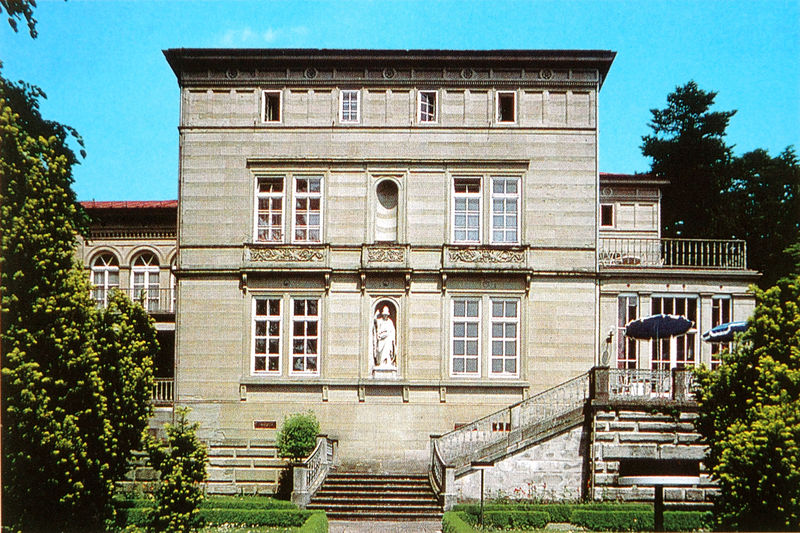
Titel: Villa Alwind in Lindau, von Süden (Foto von 1992)
Künstler: Johann Christoph Kunkler
Standort: Lindau
Institution: Villa Alwind
Schlagwörter: baum, blau, flügel, himmel, laub, schatten, weiß, bäume, gelb, grün, landschaft, ocker, fenster, grau, hintergrund, licht, terasse, türkis, dach, gebäude, gras, haus, park, rasen, rot, schirm, schloss, sonnenschirm, weg, wiese, beige, ornament, profile, wand, architektur, sockel, stein, steine, bild, felder, natur, brüstung, busch, büsche, sonne, wege, figur, renaissance, schön, wald, vorbau, frucht, früchte, garten, skulptur, statue, balkon, terrasse, sommer, bogen, fassade, italien, hitze, sonnenlicht, mauer, sprossenfenster, hecke, kies, rundbogen, treppe, treppen, büste, ornamente, seitenansicht, gestreift, aufgang, geländer, stufe, stufen, plastik, anbau, foto, fotografie, photographie, bögen, eisen, erker, nische, veranda, wohnhaus, offen, burg, medaillon, fensterrahmen, palast, palazzo, balustrade, tageslicht, schirme, quer, architrav, rom, photo, verziert, fries, villa, sims, gesims, farbfoto, anwesen, landhaus, altan, mezzanin, simse, profan, schlos, beete, freitreppe, etagen, geschosse, konsolen, niesche, buchs, klassik, stockwerke, bau, steinhaus, gebälk, bauplastik, kranzgesims, aufriss, treppenpodest, nischen, profanbau, attika, sonnenschirme, seitenflügel, rundbogenfenster, gesimse, hauptbau, fensterbogen, doppelfenster, baluster, buchsbaum, hecken, medaillons, konsolfries, stiegen, gartenseite, villa rustica, villa suburbana, attica, attikazone, bofenfenster, cyan, digitalisiert, fenstergruppen, gartenansicht, landschloss, panel, panele, sommerschloss, steinlagen, wolkenfrei, zedern, terrassentür, borghese, flachddach, halbskultur